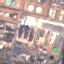
Land use / land cover: Industrial